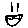
Label: smiley face